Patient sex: M
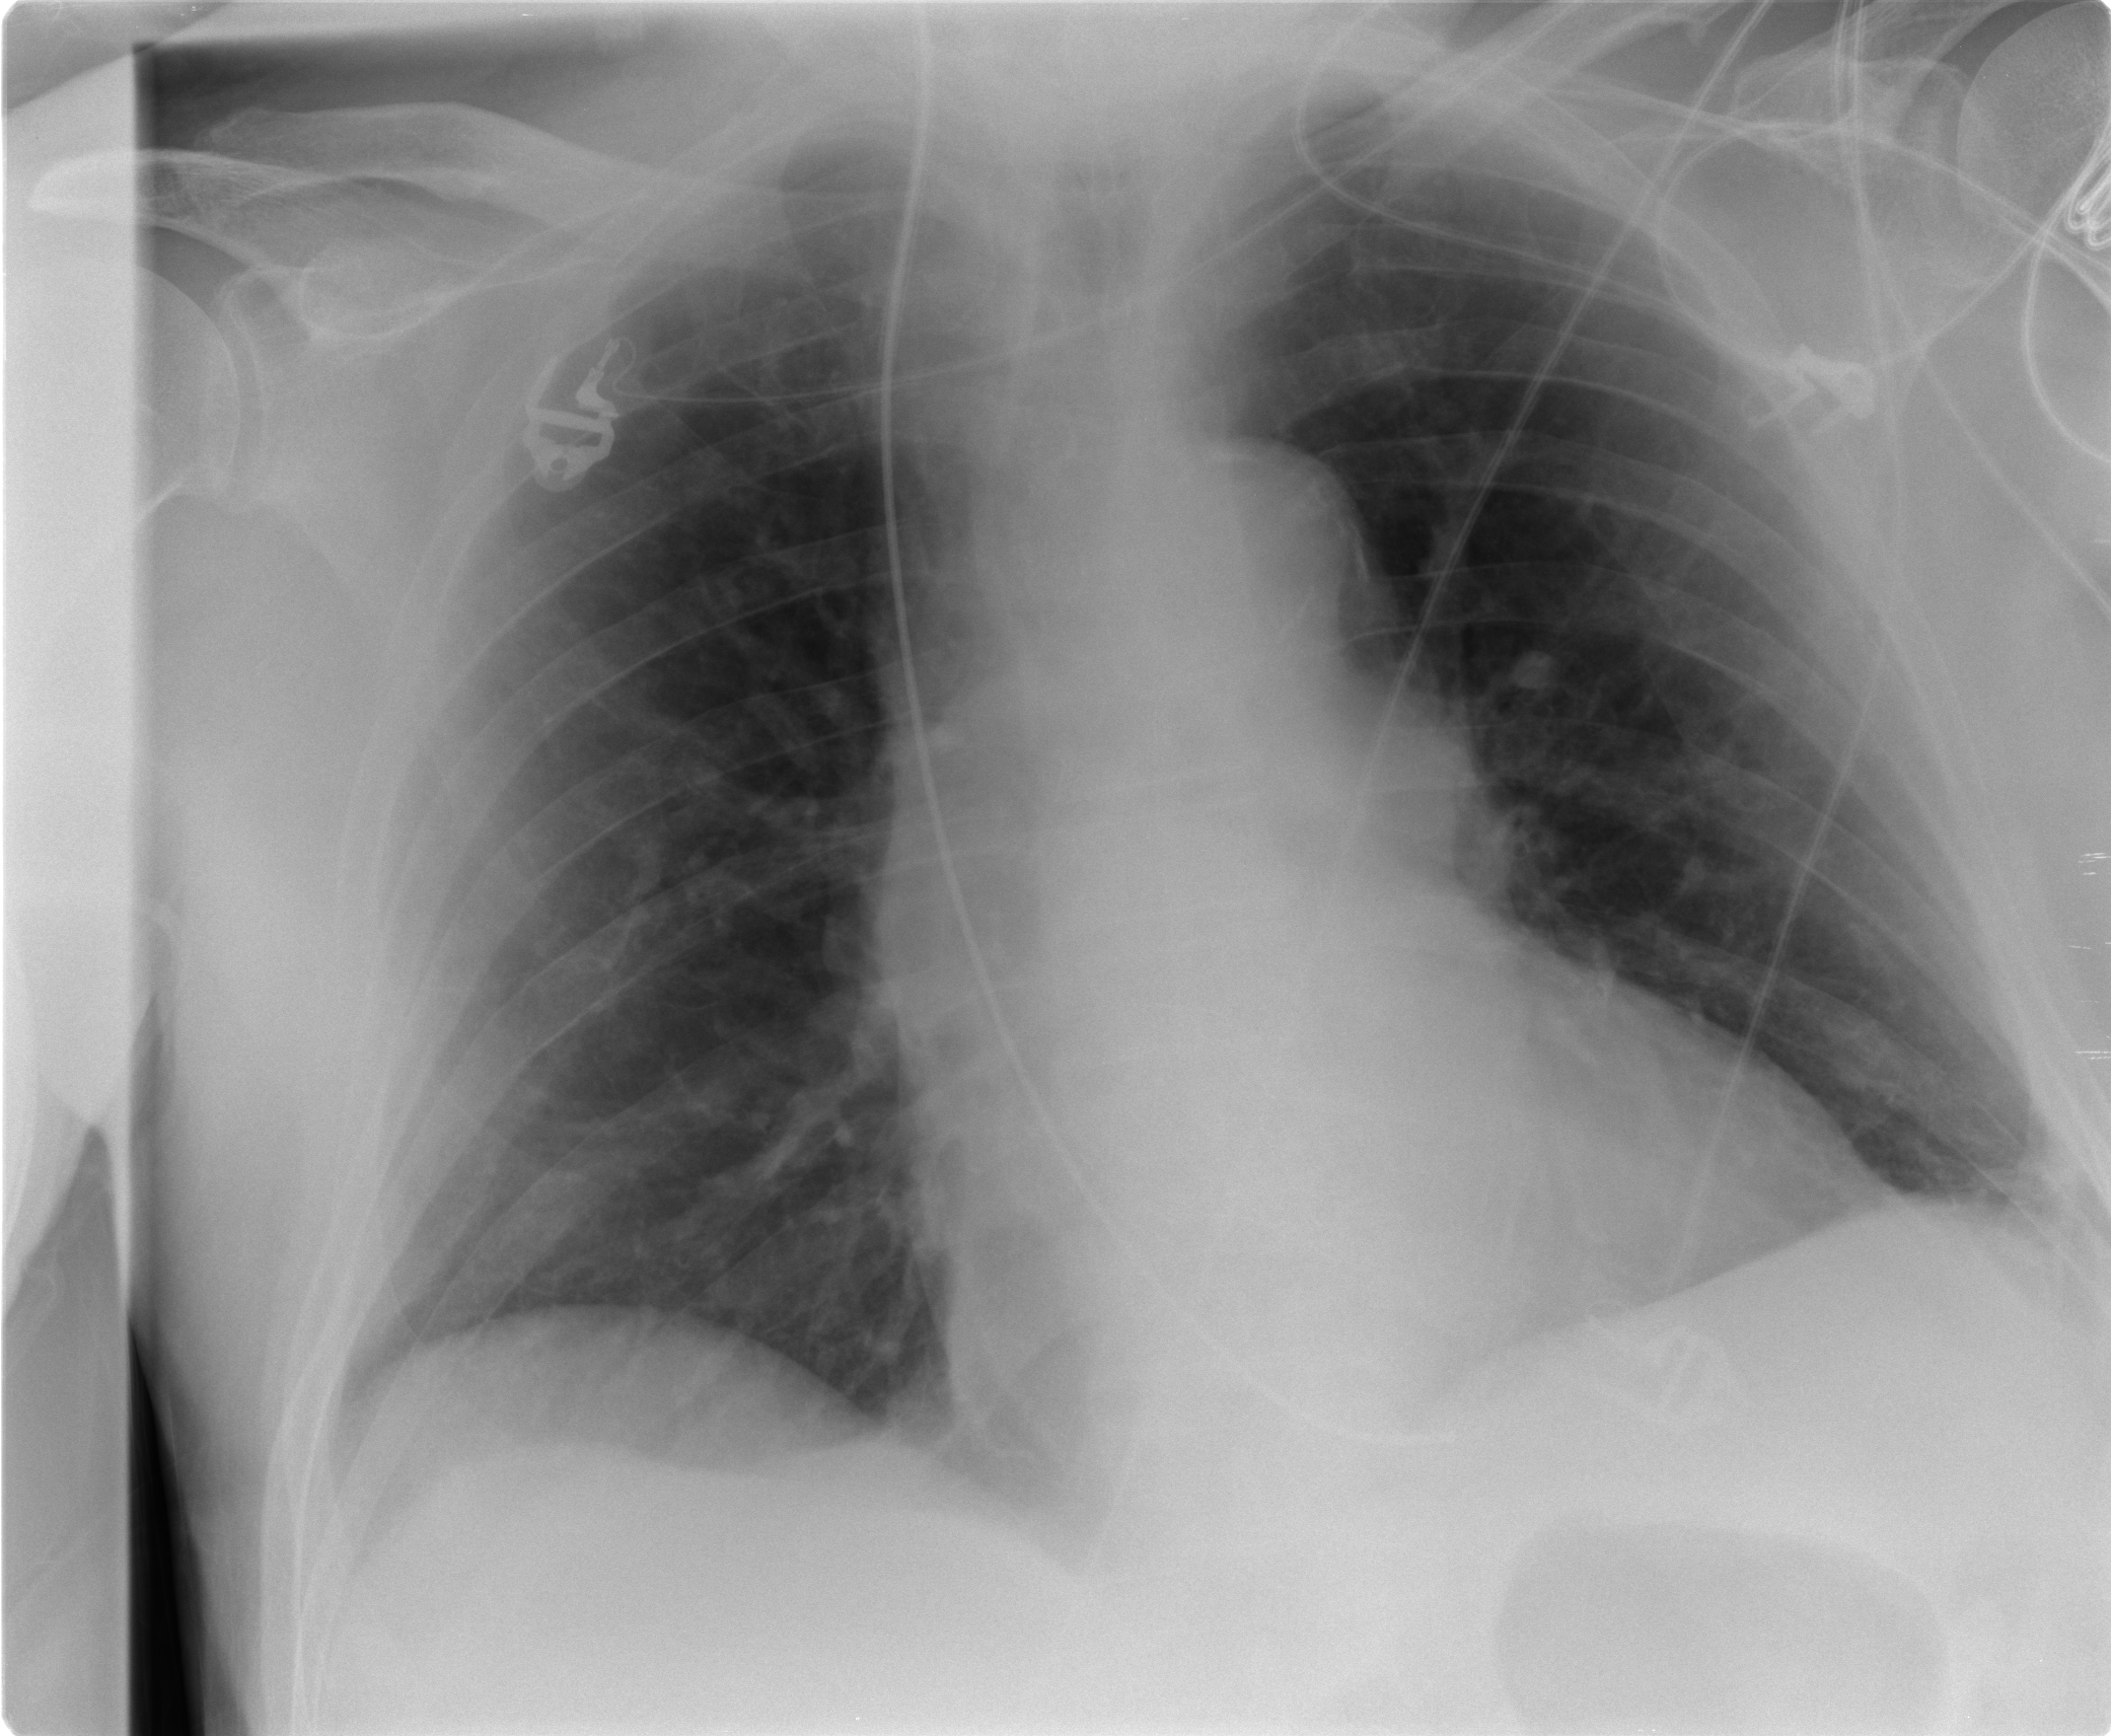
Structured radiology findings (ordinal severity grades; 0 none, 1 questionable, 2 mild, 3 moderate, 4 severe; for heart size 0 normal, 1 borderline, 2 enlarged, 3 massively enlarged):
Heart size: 0
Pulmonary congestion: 0
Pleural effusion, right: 0
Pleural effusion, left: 0
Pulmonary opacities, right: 0
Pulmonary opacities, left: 0
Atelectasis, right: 0
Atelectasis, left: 2